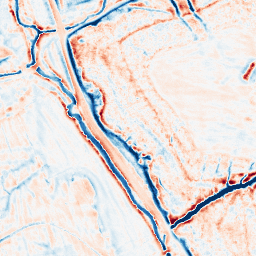
Category: edge_preserving
Decomposition family: bilateral
Decomposition parameters: d: 15
sigma_color: 100
sigma_space: 150
Upsampling method: regularized
Upsampling parameters: scale: 4
lambda_reg: 0.001
Upsampling scale: 4